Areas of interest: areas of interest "Basketball Arena"
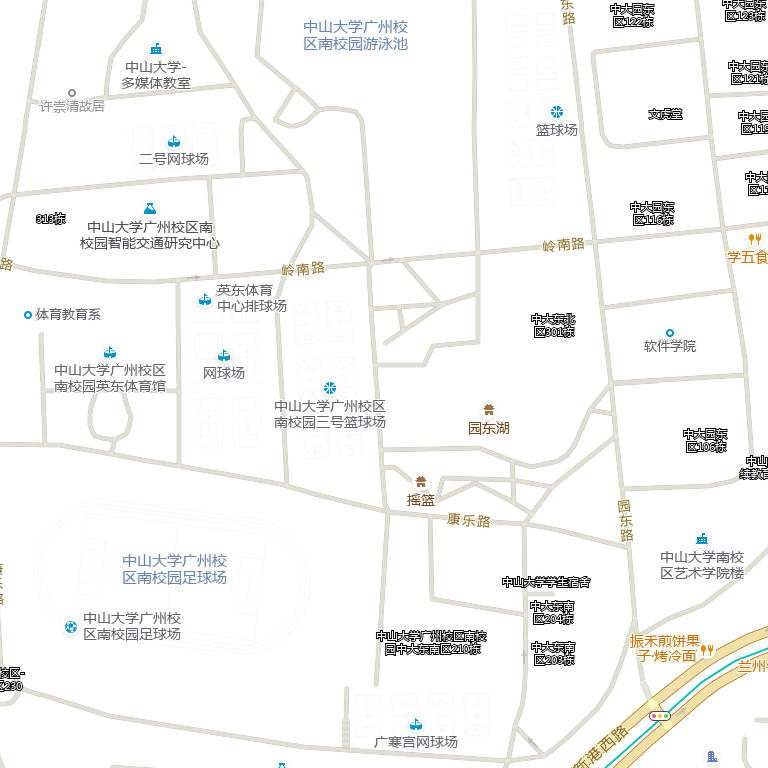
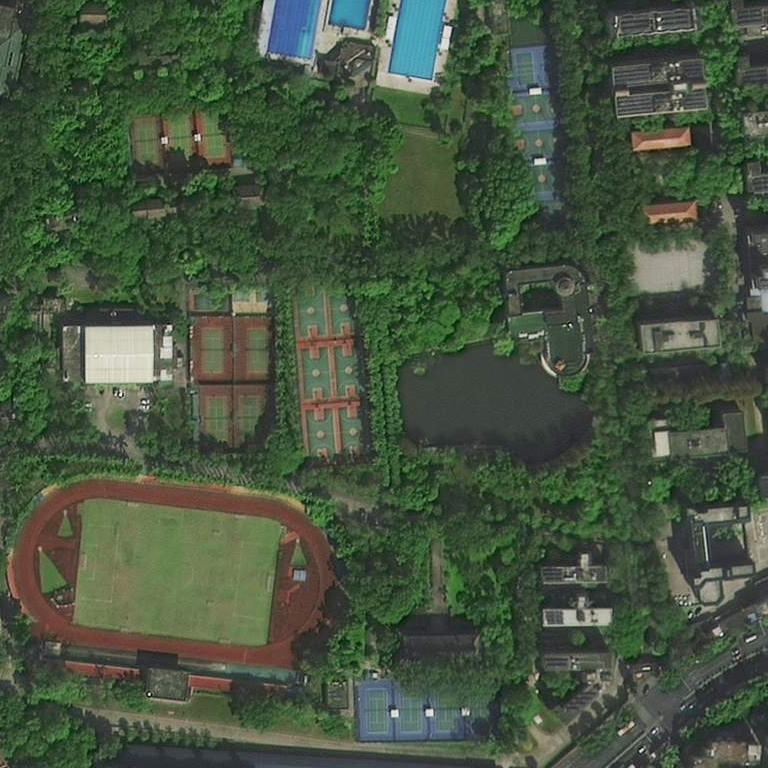